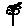
Label: flower